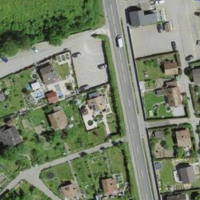
EUNIS habitat code: 53
Species observed at this site:
Aglais urticae
Vanessa atalanta
Gonepteryx rhamni